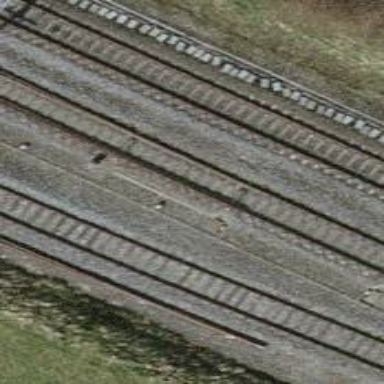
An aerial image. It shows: Railway switch.